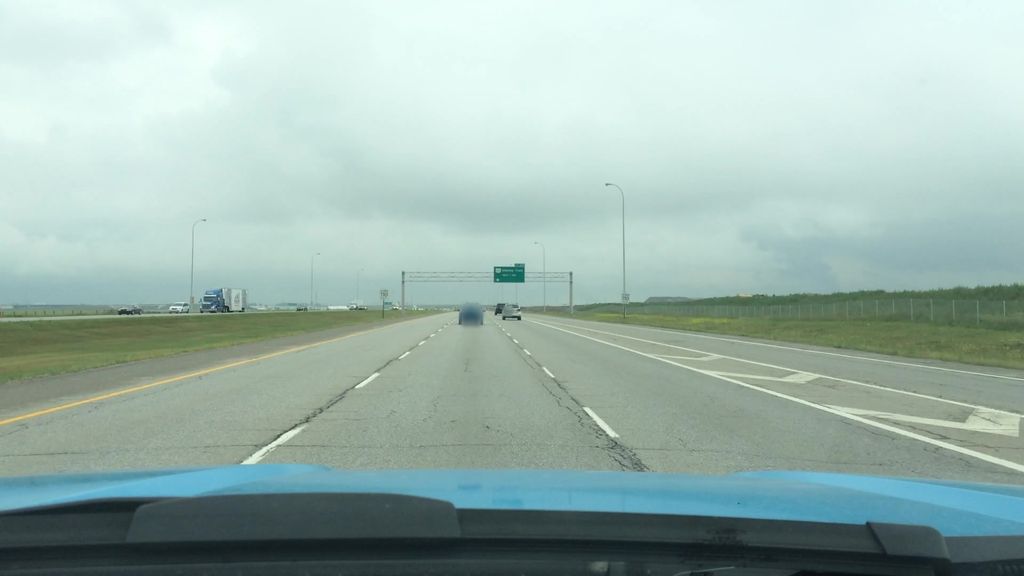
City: calgary